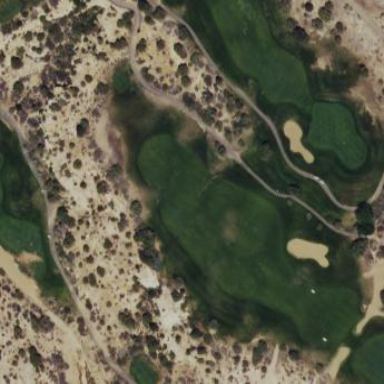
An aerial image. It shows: Rough area on grassy golf course.